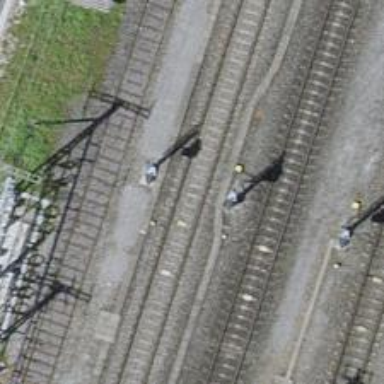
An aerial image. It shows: Railway signal.